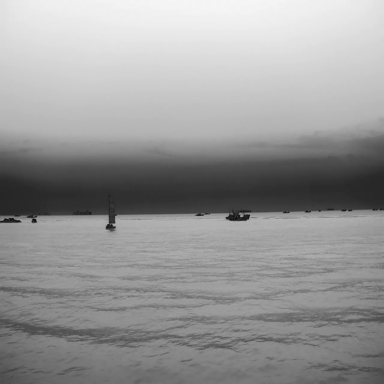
There is a sailboat in the infrared image.